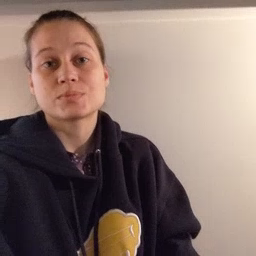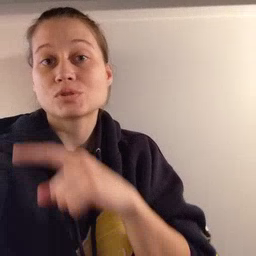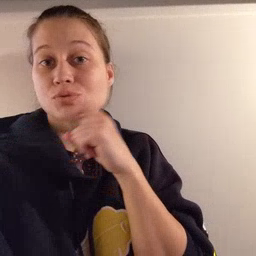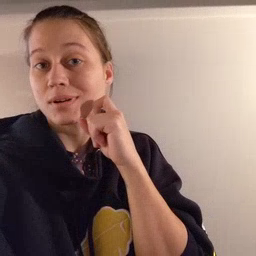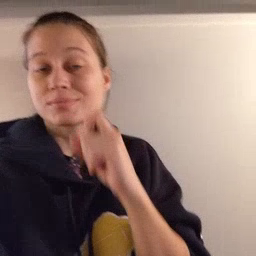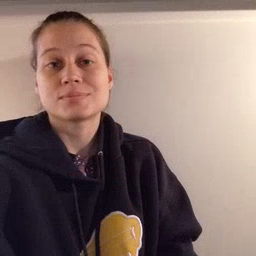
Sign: dry